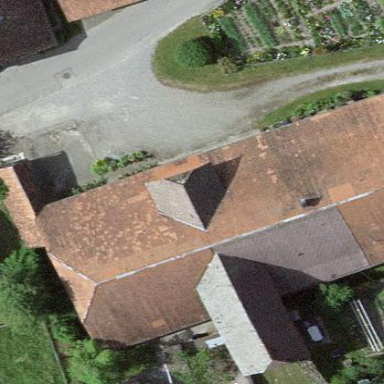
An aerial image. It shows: Farm building.